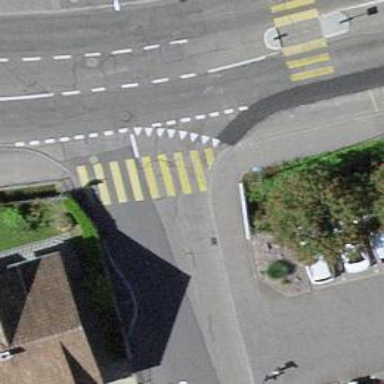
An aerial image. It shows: Marked road crossing.